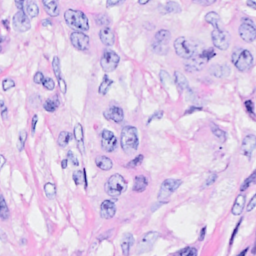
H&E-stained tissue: Breast